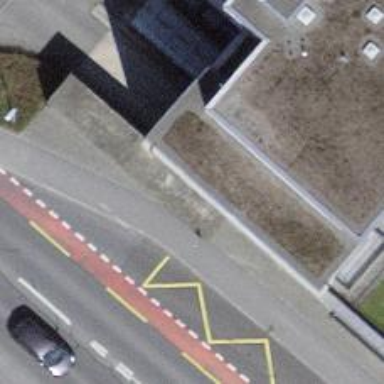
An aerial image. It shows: Concrete bench.